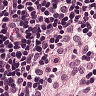
Metastatic tissue present: no